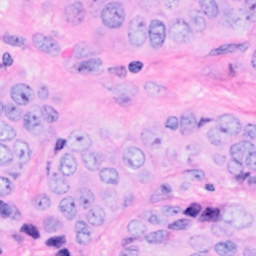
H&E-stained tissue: Breast